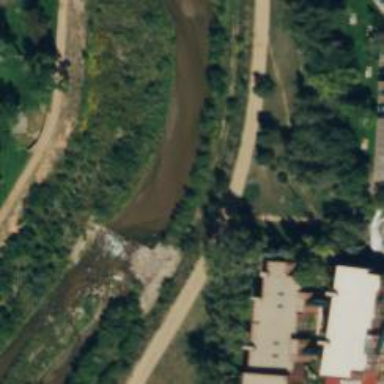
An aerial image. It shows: Weir along the waterway.